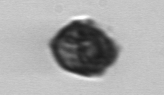
Label: Kryptoperidinium_triquetrum